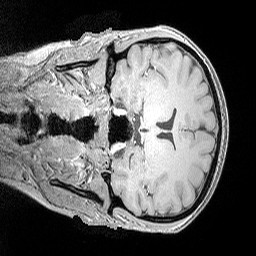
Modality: MP2RAGE
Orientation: coronal
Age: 24
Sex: female
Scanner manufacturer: siemens
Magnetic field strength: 3 T
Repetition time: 5 s
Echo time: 0.00298 s